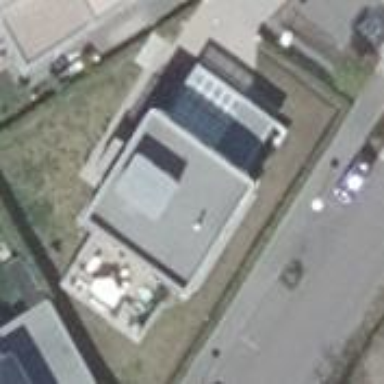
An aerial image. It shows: Detached building with flat roof.